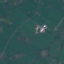
Land use / land cover: Pasture